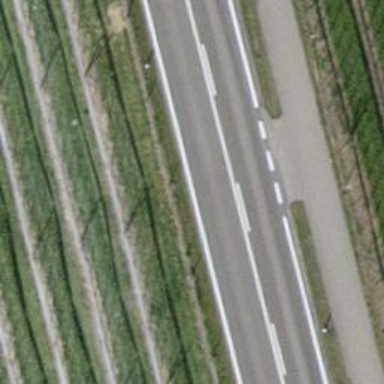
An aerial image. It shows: Cycleway.